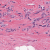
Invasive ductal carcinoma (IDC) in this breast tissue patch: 1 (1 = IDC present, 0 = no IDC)